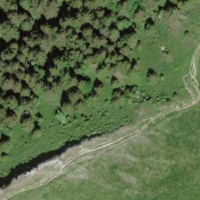
EUNIS habitat code: 44
Species observed at this site:
Laserpitium latifolium
Astrantia major
Campanula glomerata